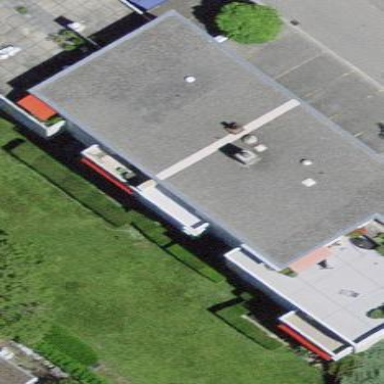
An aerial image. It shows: Part of building.